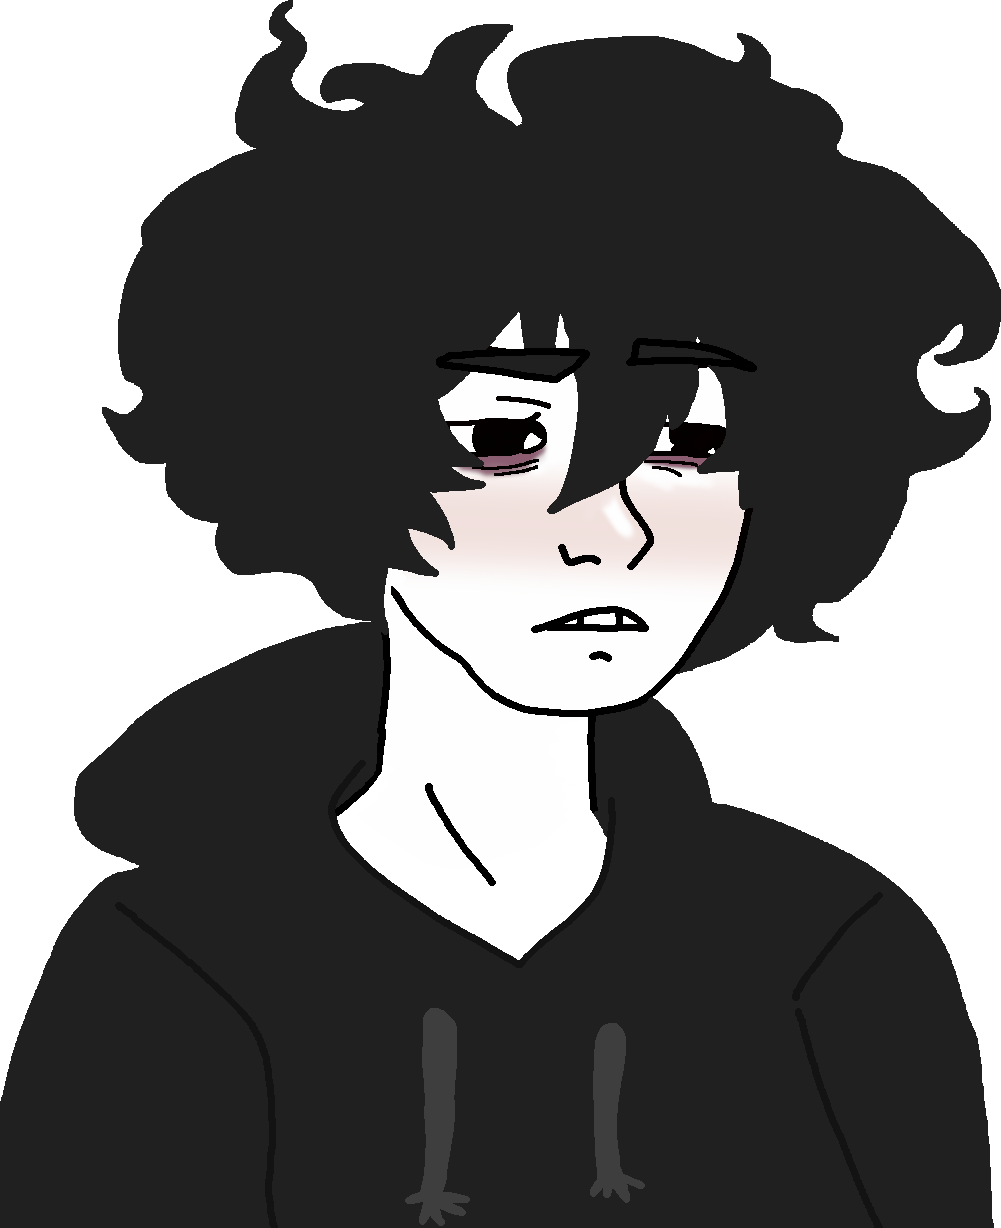
Label: 5_Twinkjak